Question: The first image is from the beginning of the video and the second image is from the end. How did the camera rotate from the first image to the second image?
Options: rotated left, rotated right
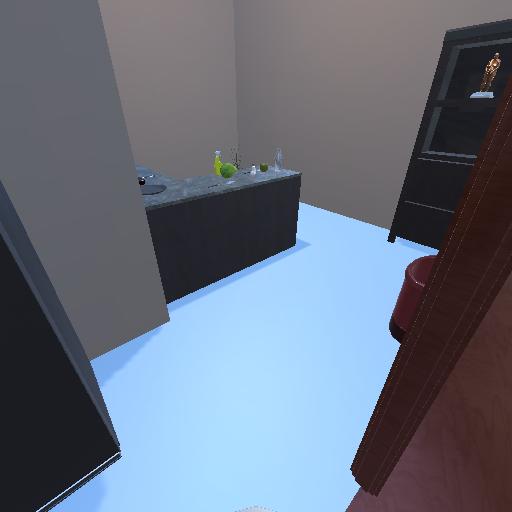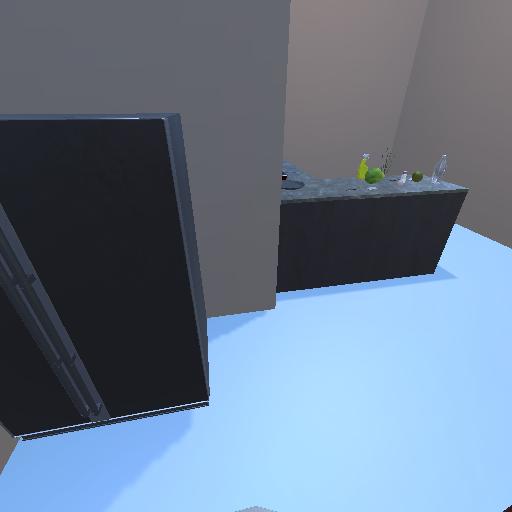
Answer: rotated left